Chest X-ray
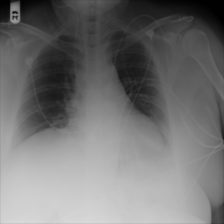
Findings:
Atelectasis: negative
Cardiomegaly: negative
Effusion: negative
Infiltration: negative
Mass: negative
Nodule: negative
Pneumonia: negative
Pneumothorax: negative
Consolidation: negative
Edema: negative
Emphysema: negative
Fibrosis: negative
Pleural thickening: negative
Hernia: negative